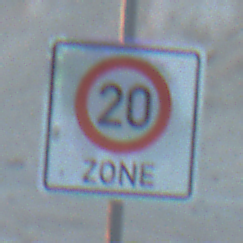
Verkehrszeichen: BeginnZone20
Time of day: SunriseSunset
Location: Outdoor (Beach)
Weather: PartlyCloudy
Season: NotSpecified
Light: Natural